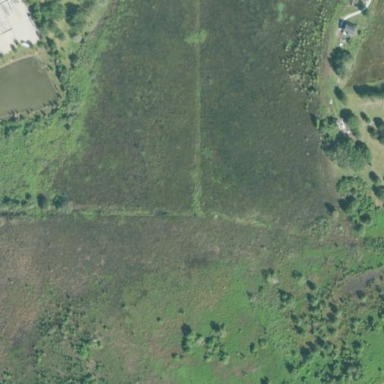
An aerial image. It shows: Beautiful wet meadow natural wetland.